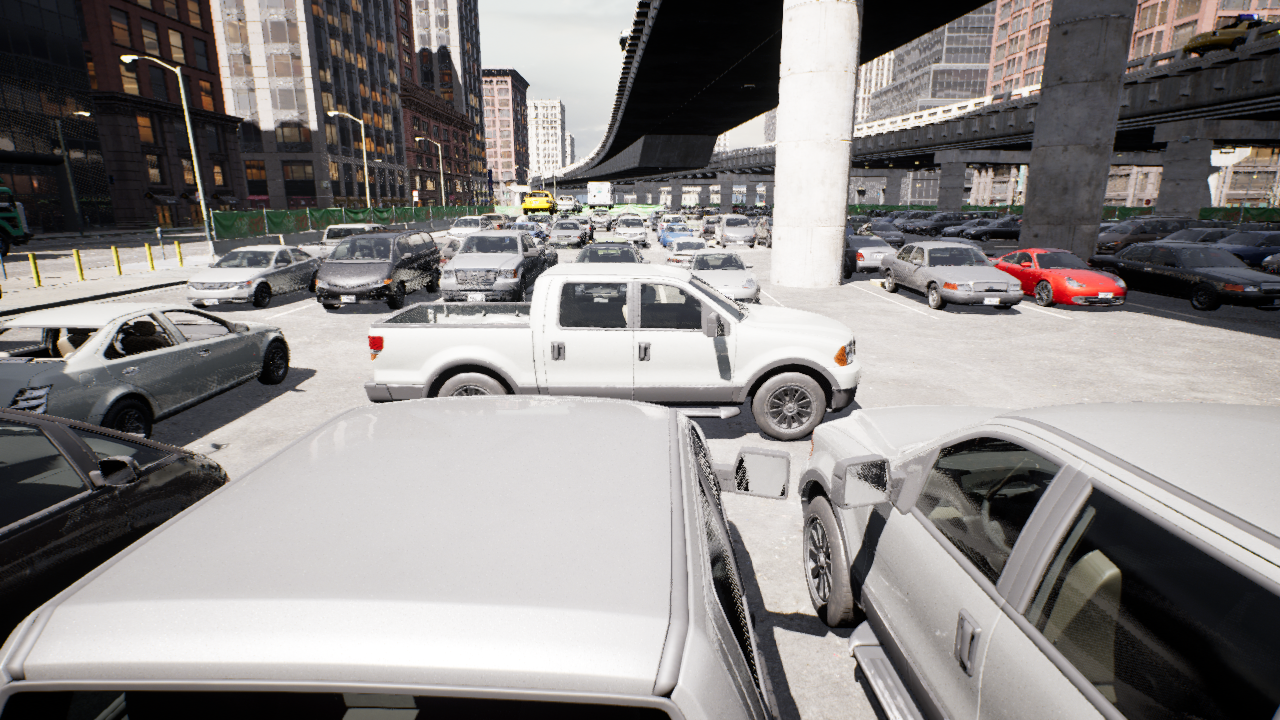
Venue: arterial
Lighting: clear day
Vehicle rig: pickup